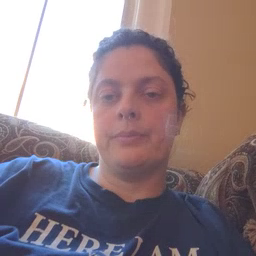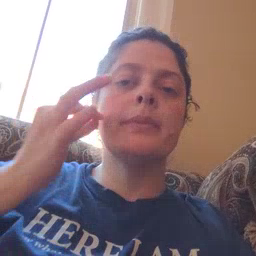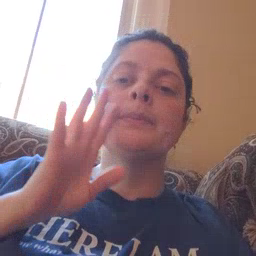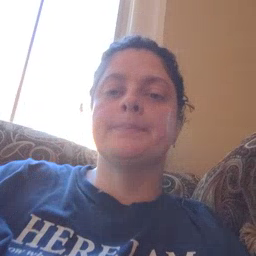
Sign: bee